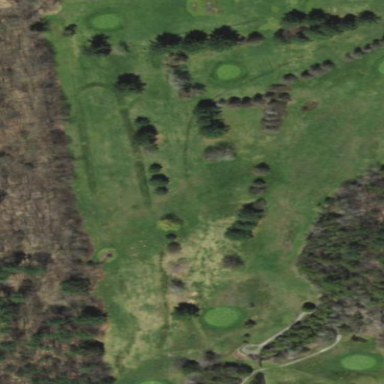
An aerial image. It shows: Golf rough area.